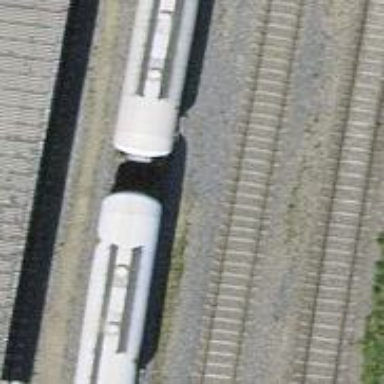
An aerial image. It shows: Siding railway track with one set of rails.